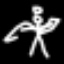
Label: angel